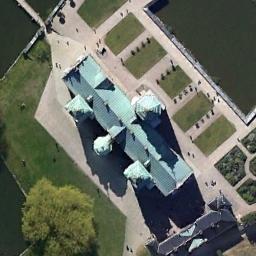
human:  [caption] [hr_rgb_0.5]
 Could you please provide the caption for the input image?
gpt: The palace is surrounded by some bare land .

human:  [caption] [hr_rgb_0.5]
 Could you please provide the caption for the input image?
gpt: The palace is on the grass .

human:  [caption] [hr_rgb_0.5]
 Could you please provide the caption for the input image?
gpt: The green palace with some towers is surrounded by the waters .

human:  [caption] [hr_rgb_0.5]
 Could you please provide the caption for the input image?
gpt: Some trees are beside the palace .

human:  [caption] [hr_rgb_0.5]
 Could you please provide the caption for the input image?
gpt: There are some green lawns beside the cyan palace .